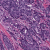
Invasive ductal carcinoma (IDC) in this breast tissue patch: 0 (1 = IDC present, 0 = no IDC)